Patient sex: F
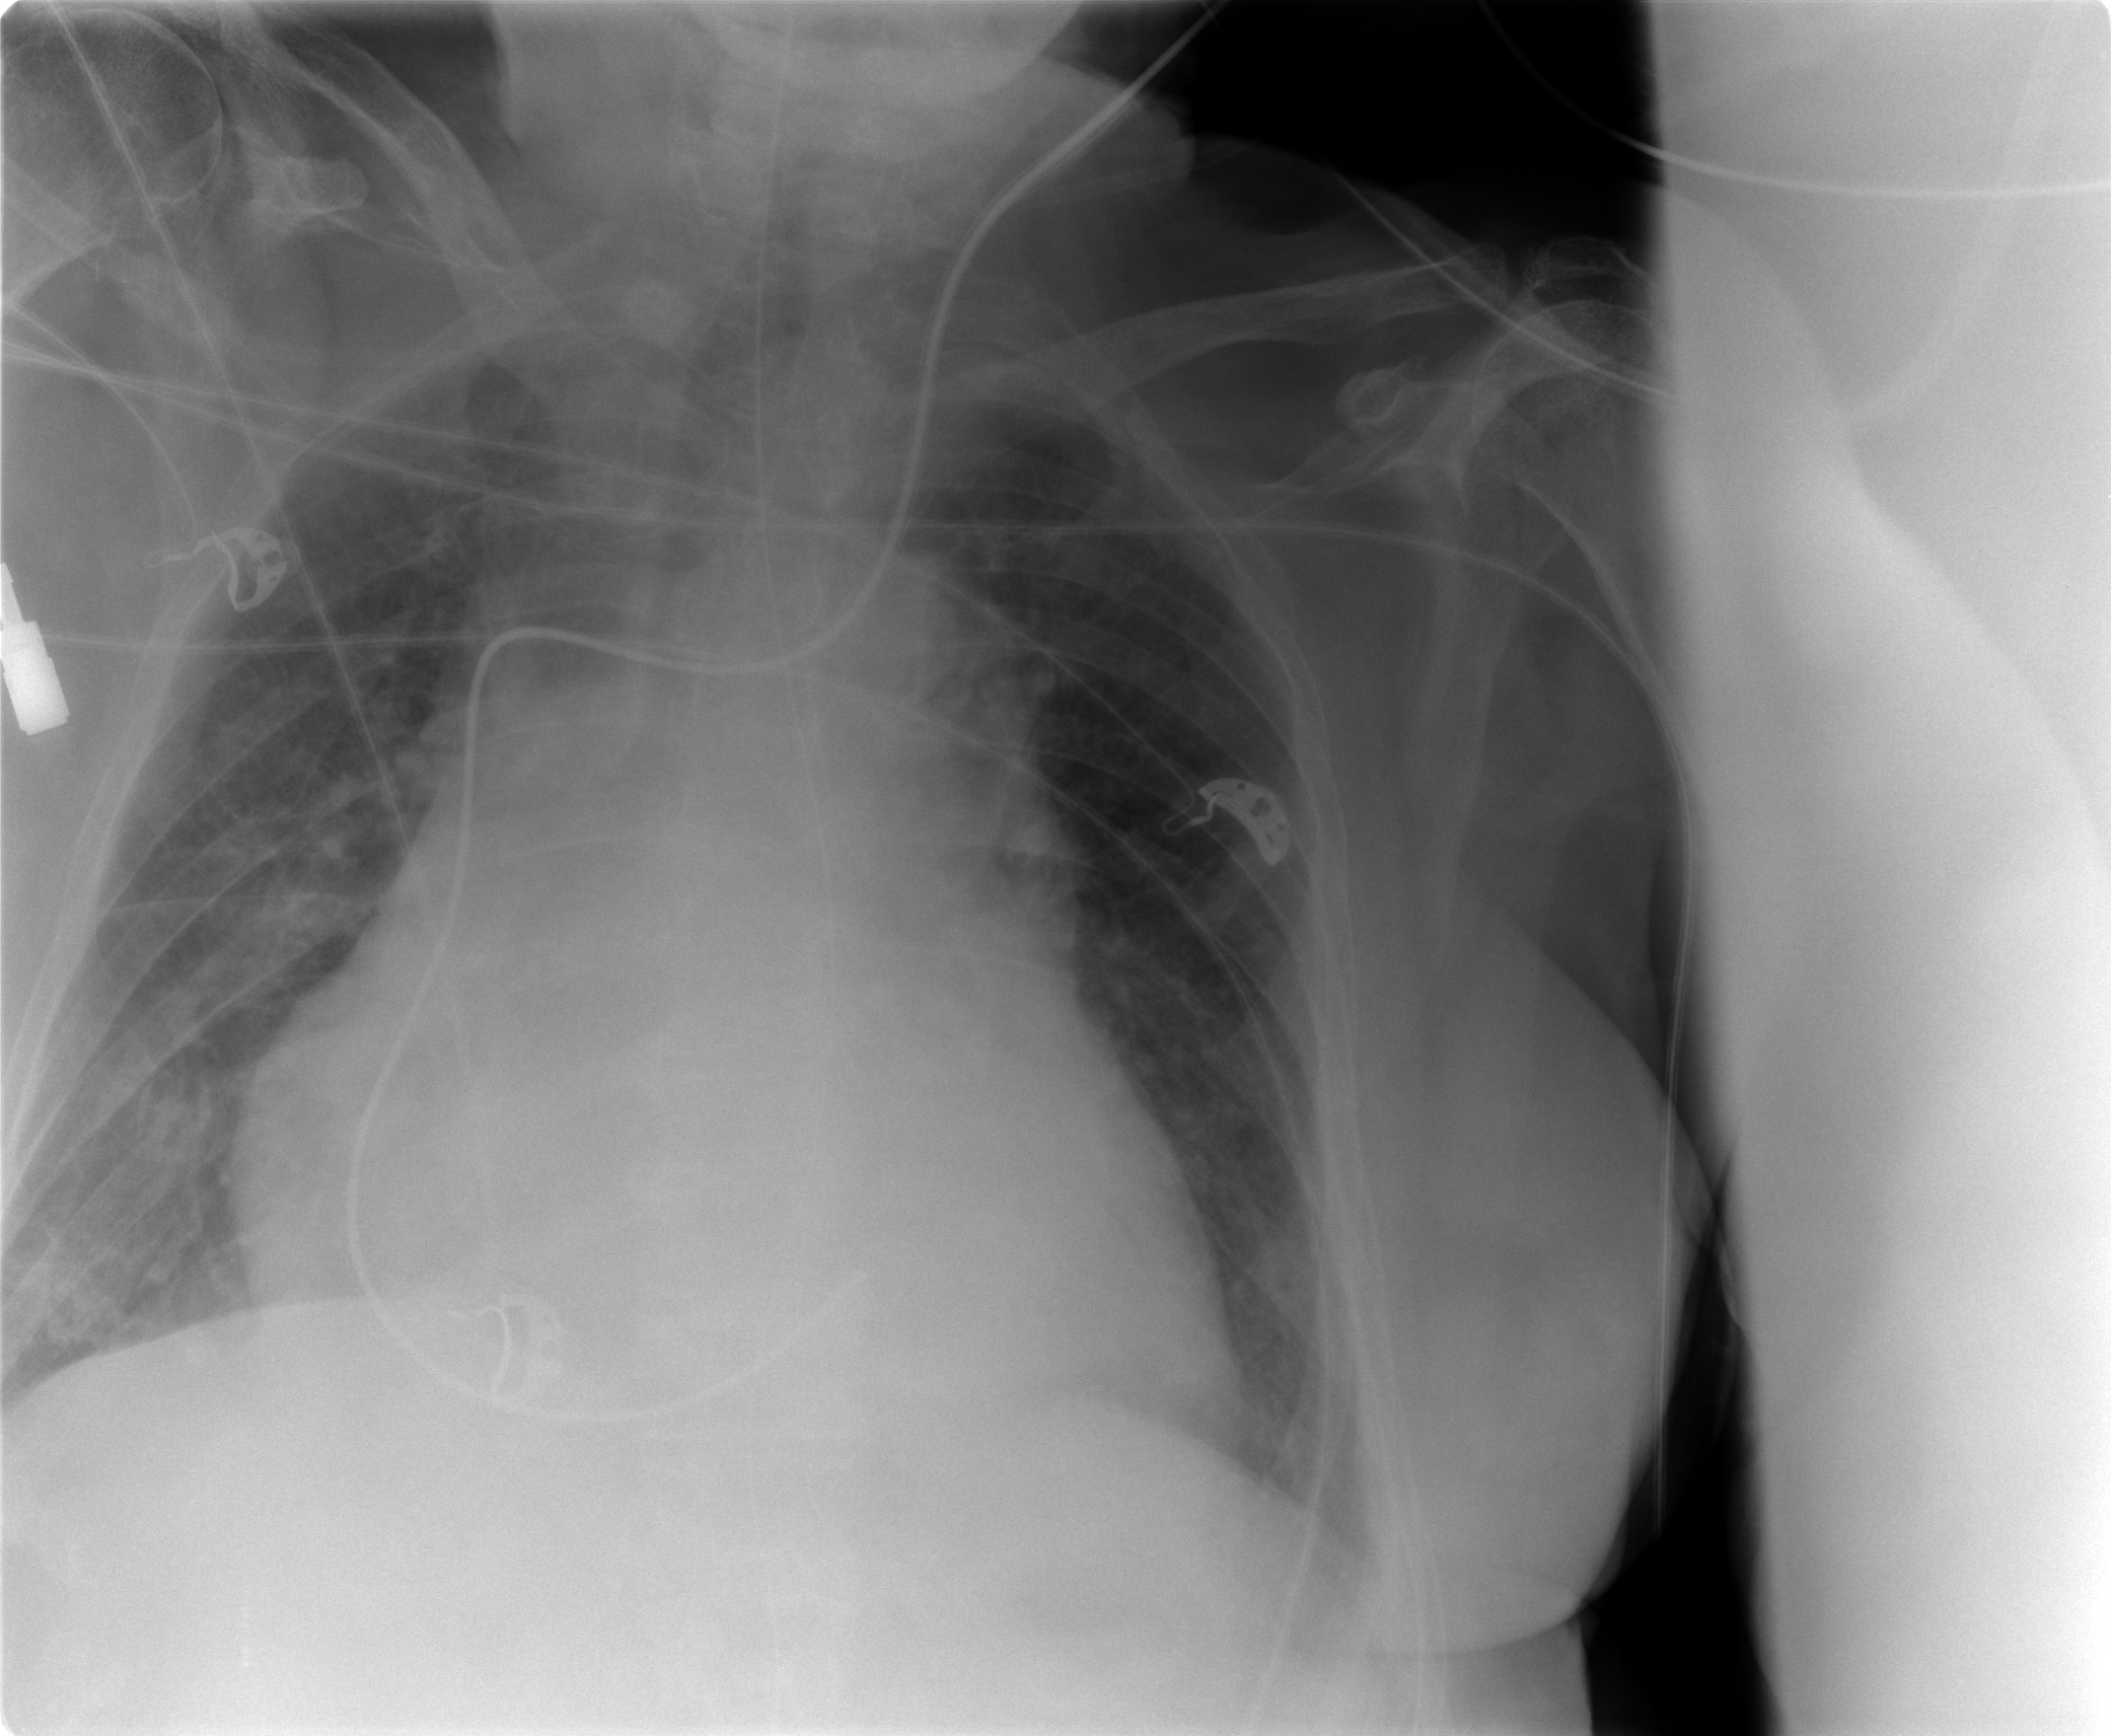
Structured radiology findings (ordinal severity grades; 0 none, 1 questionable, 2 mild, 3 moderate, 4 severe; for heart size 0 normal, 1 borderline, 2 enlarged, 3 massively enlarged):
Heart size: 3
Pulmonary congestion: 2
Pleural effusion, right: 2
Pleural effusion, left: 0
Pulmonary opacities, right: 2
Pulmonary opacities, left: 0
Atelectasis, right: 3
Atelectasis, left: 2